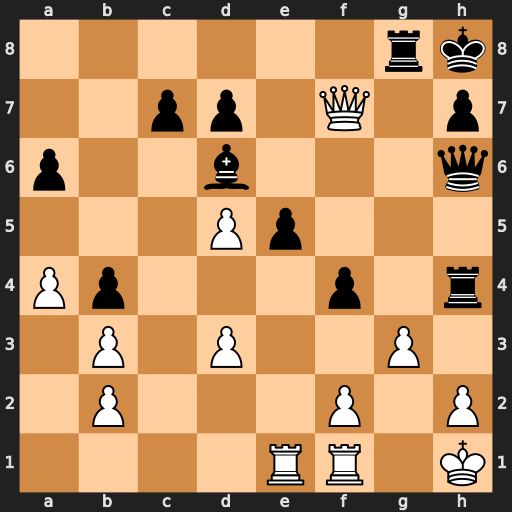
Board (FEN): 6rk/2pp1Q1p/p2b3q/3Pp3/Pp3p1r/1P1P2P1/1P3P1P/4RR1K
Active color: w
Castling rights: -
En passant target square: -
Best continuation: gxh4 Qg6 Qxg6